Question: whenever user selects a word, i want to show a popup that contains translation, suggestions, keywords etc. How can i do that?

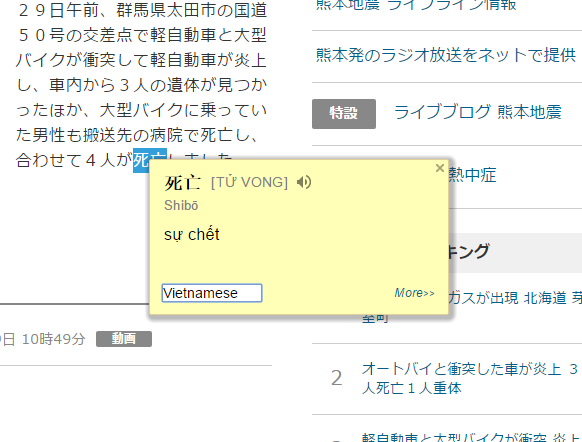
Answer: You can use <URL>
The <URL> super easily shows how you can translate text.
You'd start by making a project on the Google Developer Console. Then you would enable the Translate API and follow the instructions on the Quick Start Page to get your API Key.
Once you have your API key, you can use URLs to translate words.
For example, if you wanted to translate "hello world" from English into German, you'd follow this example:
'''
https://www.googleapis.com/language/translate/v2?key=YOUR_API_KEY&q=hello%20world&source=en&target=de
'''
Of course where it says "YOUR_API_KEY" you would input the API Key that you made on the Google Developer Console.
Then, if you want to integrate this onto a website so a popup would show when you click a word, you can use jQuery to detect the word that you clicked. Then you would make an AJAX request using the format of the URL above (instead of "hello world" being in the url this time, it would be whatever word that you clicked).
The AJAX request would return a JSON object, which will contain the translated word that you are looking for. Then with more jQuery, you can display the word that was translated in a popup.